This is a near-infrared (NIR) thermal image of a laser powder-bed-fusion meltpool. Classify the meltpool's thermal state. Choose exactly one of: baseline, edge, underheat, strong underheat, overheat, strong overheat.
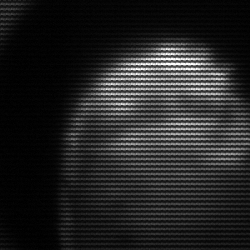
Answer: edge